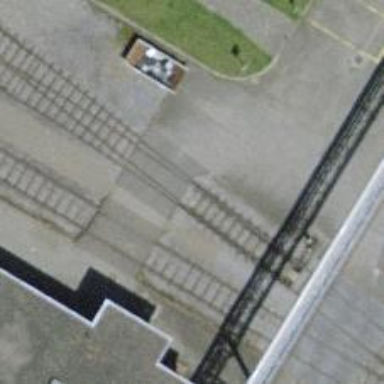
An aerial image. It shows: Single-track railway spur.